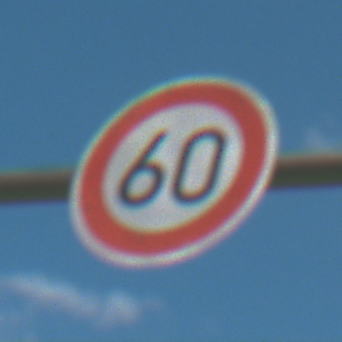
Verkehrszeichen: Geschwindigkeit60
Umgebung: Outdoor, Nature
Tageszeit: Midday
Wetter: PartlyCloudy
Licht: Natural
Jahreszeit: NotSpecified
Kontrast: HighContrast